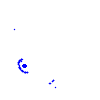
Particle: proton